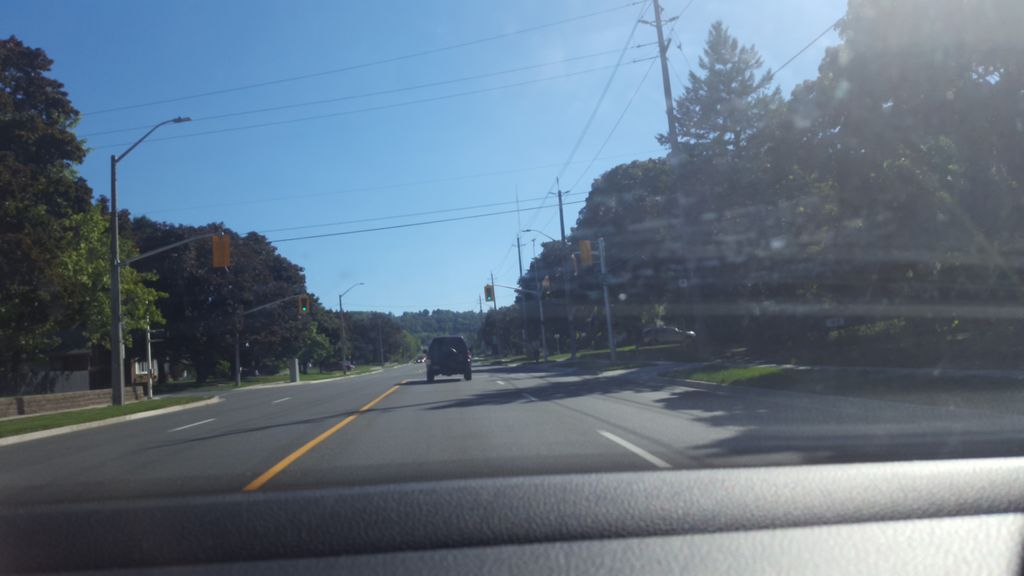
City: hamilton